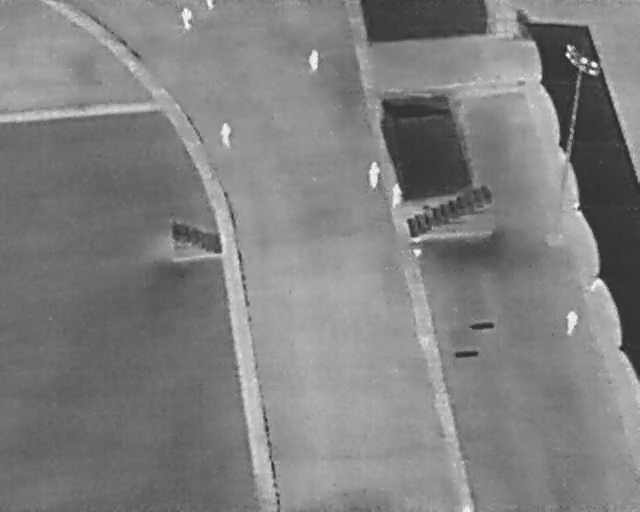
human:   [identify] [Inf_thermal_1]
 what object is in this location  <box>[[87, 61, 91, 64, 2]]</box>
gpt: <ref>1 large person at the right</ref>

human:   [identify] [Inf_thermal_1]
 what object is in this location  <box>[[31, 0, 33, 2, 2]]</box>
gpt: <ref>1 medium person at the top</ref>

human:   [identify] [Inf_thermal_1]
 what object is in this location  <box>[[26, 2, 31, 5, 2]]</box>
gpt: <ref>1 large person at the top left</ref>